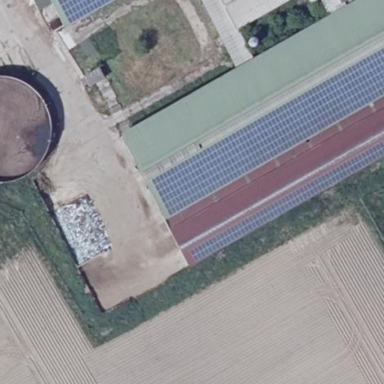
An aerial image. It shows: Building equipped with small solar photovoltaic panel for electricity generation.